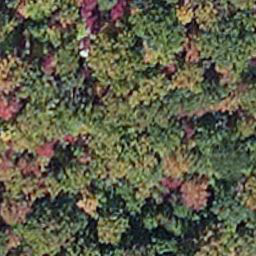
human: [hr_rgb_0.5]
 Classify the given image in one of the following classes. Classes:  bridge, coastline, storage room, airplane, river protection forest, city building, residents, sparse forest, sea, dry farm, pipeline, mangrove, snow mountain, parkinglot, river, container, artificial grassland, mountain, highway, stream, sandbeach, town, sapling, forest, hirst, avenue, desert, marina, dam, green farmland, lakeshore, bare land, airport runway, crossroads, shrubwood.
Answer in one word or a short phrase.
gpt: mangrove